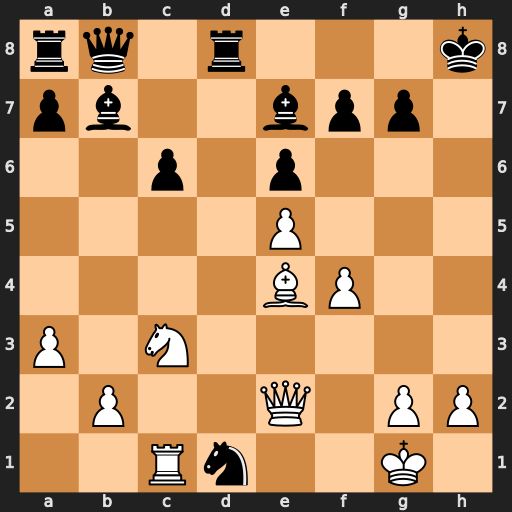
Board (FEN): rq1r3k/pb2bpp1/2p1p3/4P3/4BP2/P1N5/1P2Q1PP/2Rn2K1
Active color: w
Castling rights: -
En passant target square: -
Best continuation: Qh5+ Kg8 Qh7+ Kf8 Qh8#